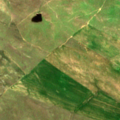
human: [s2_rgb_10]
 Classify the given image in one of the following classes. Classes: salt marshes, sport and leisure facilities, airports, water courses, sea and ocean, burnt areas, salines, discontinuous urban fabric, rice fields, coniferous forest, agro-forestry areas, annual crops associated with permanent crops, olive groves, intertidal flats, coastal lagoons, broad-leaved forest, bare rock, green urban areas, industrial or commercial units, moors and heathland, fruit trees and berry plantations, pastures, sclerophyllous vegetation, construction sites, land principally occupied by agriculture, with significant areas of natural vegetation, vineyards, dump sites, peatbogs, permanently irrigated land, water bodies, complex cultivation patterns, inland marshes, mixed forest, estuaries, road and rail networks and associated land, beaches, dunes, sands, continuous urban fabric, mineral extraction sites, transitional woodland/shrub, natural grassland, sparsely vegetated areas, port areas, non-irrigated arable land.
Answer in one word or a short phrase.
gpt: non-irrigated arable land, land principally occupied by agriculture, with significant areas of natural vegetation